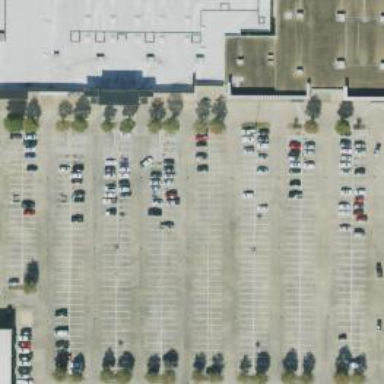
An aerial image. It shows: Parking space is available.